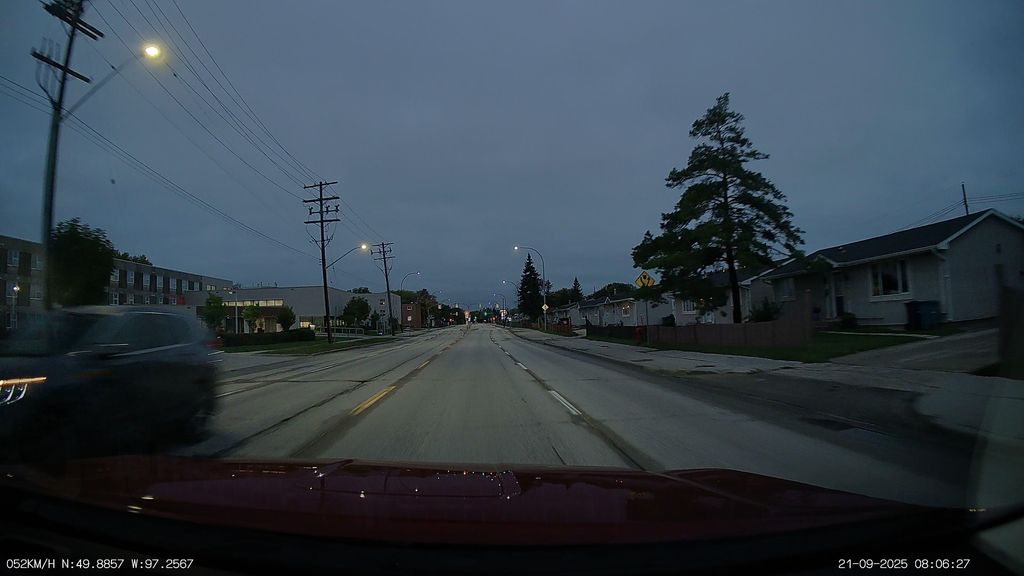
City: winnipeg